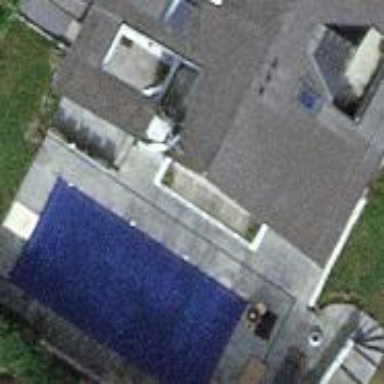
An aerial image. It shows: Swimming pool located in leisure land.